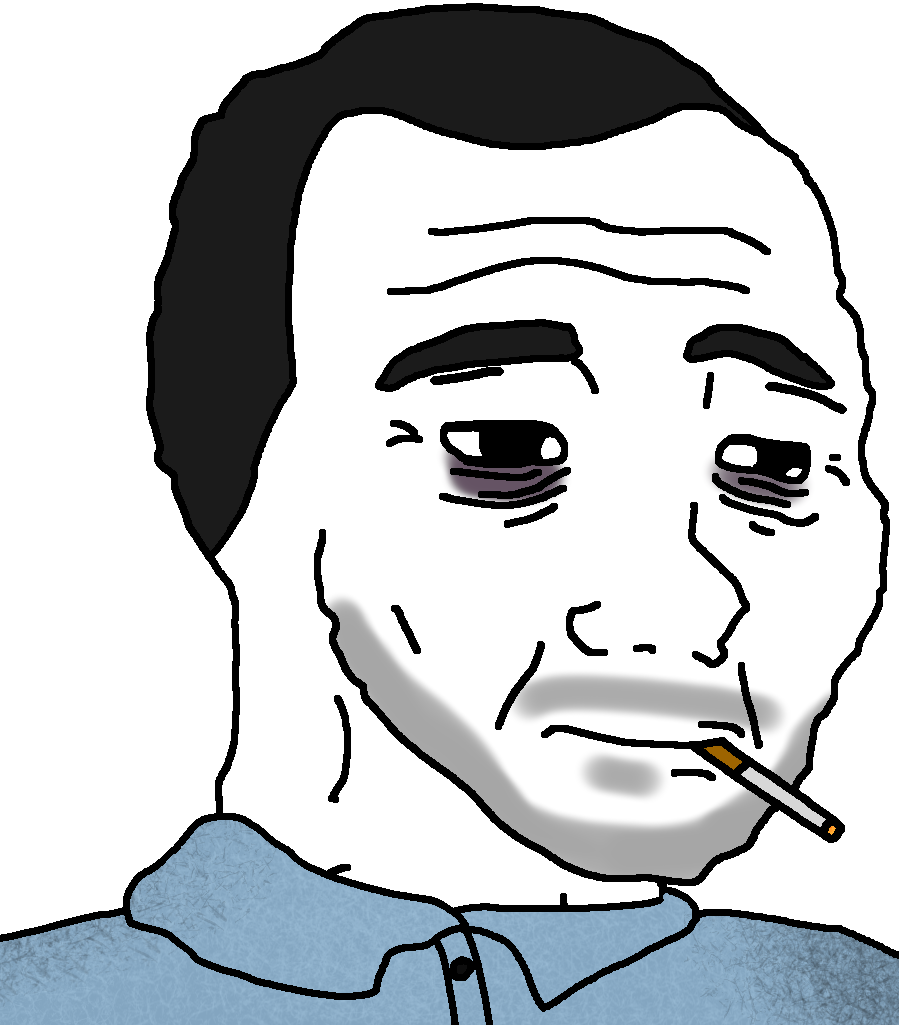
Label: 5_Doomer